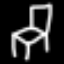
Label: chair